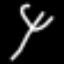
Label: fork